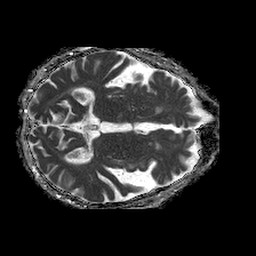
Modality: ADC
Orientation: axial
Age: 75
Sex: male
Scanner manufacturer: philips
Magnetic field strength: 1.5 T
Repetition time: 4.6 s
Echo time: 0.08517 s